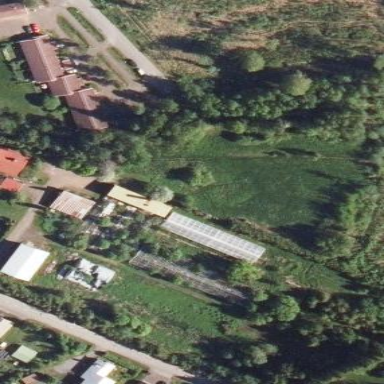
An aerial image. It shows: Greenhouse used for horticulture.